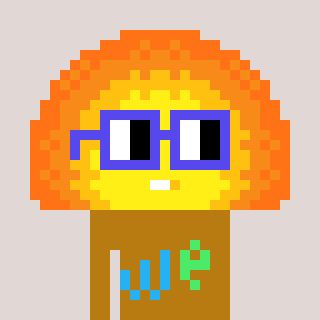
a pixel art character with square blue glasses, a sunset-shaped head and a gold-colored body on a warm background